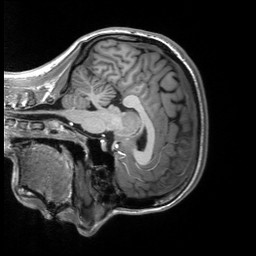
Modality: T1w
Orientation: sagittal
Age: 22
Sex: female
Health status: healthy
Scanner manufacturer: siemens
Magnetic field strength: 3 T
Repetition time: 2.53 s
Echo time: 0.00219 s